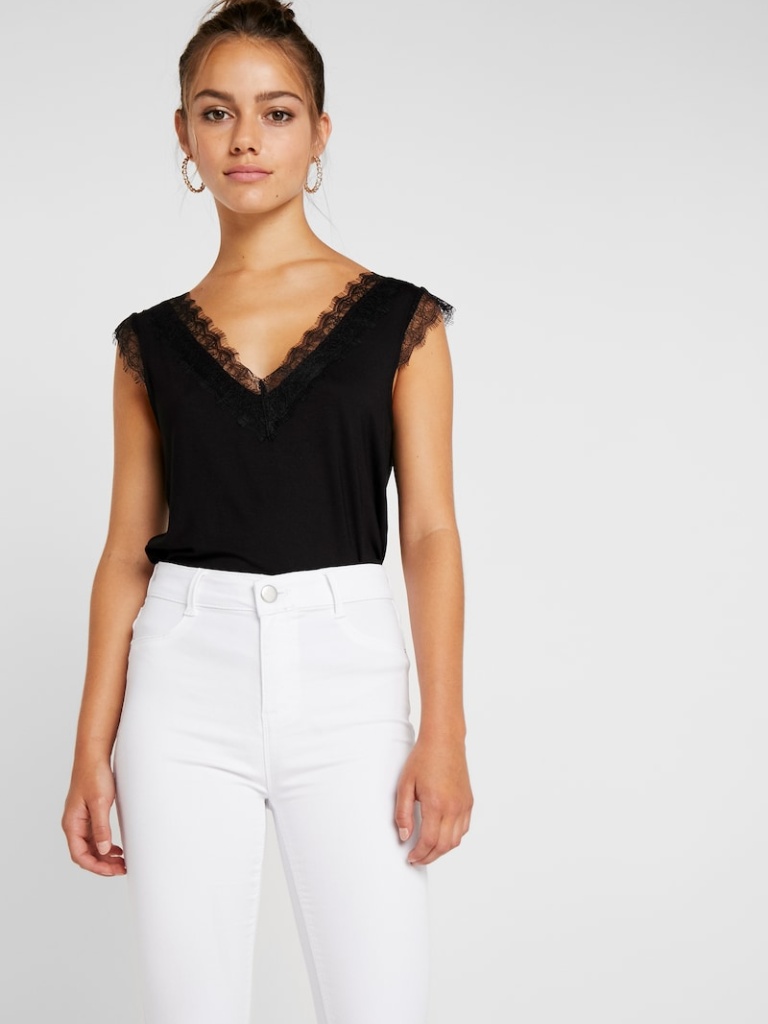
lace tight sleeveless hip length Fully Tucked in v-neck tank